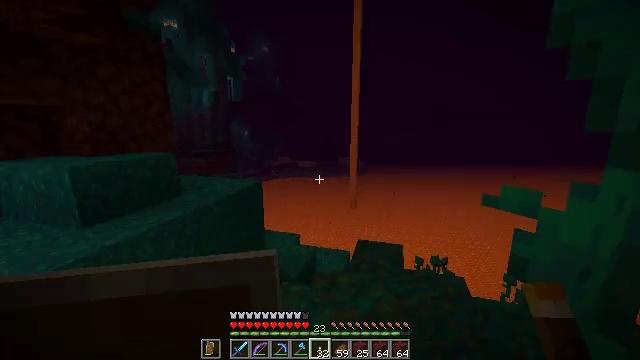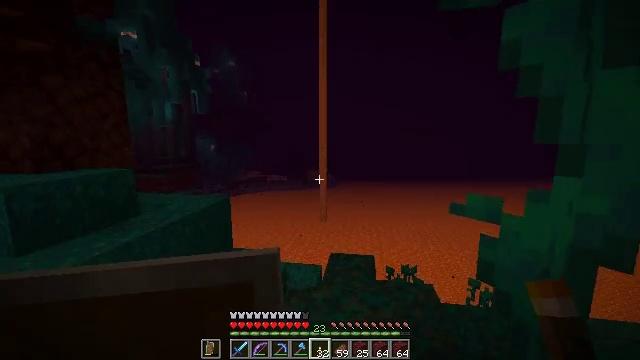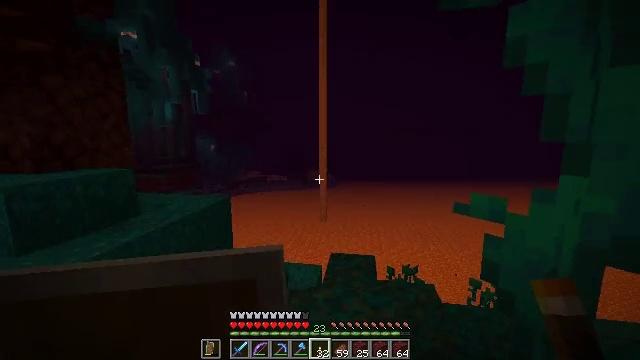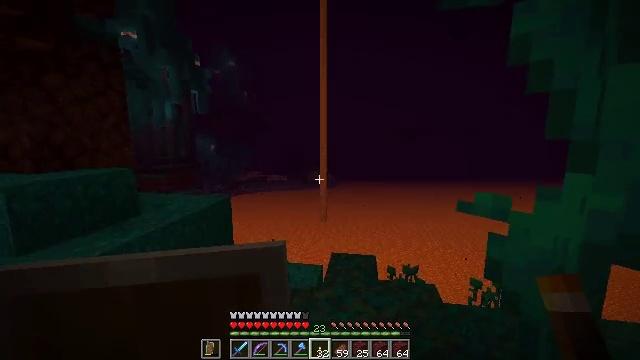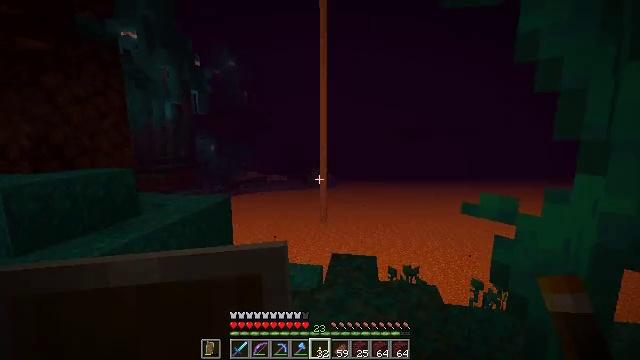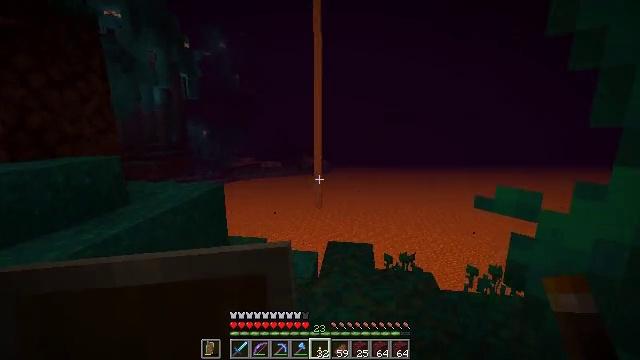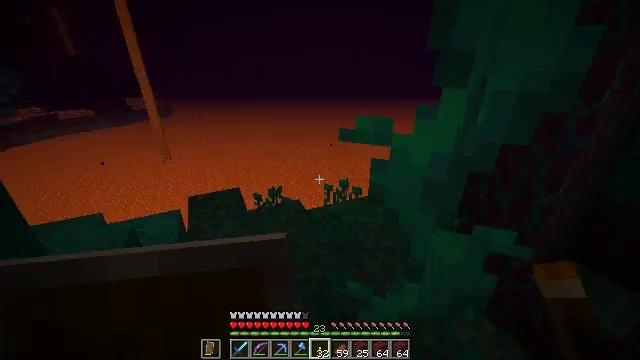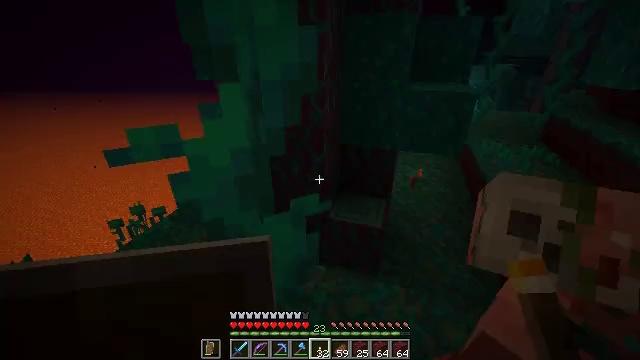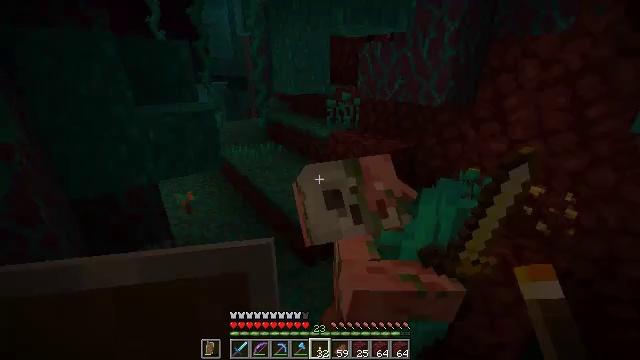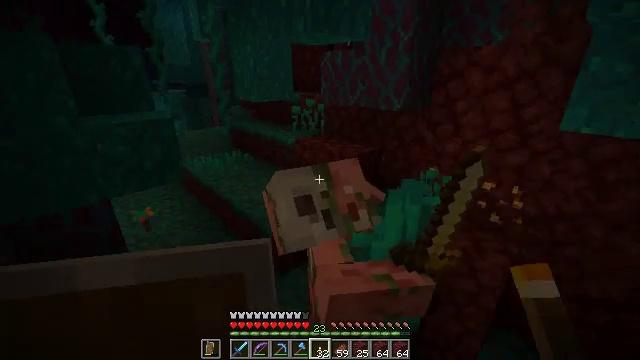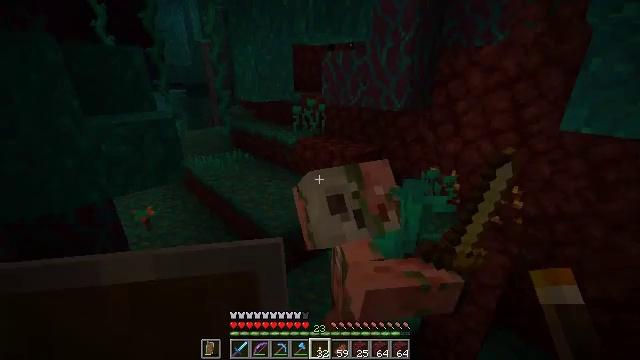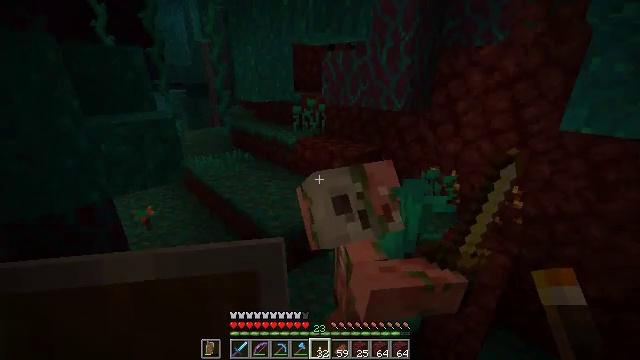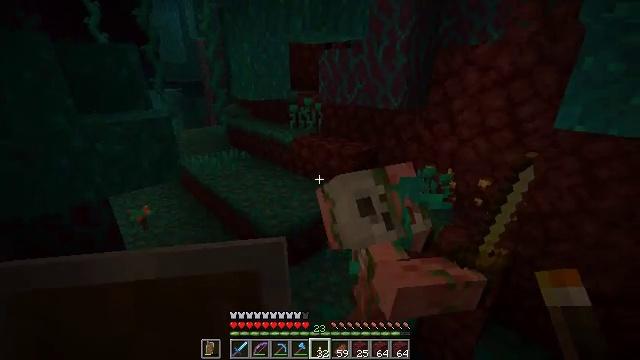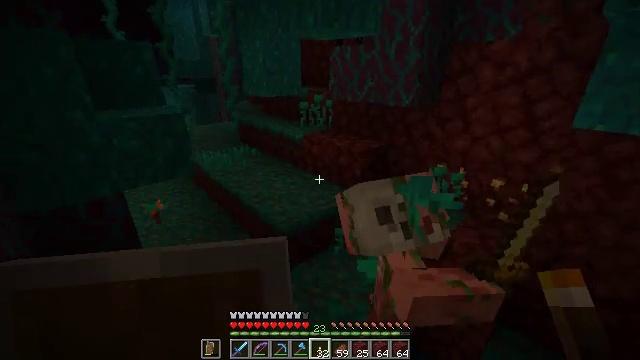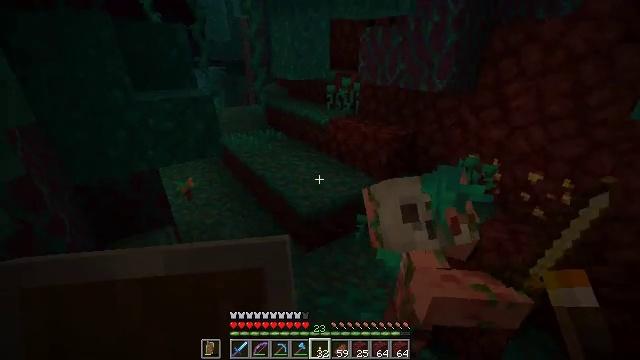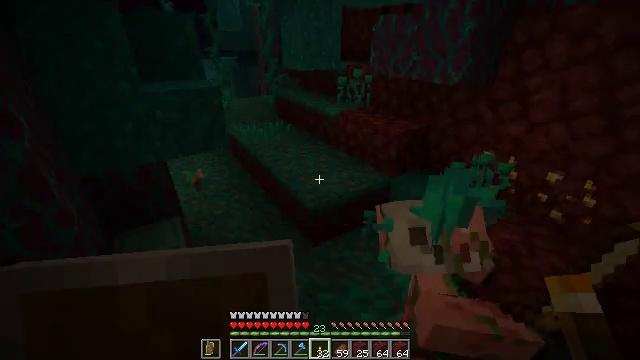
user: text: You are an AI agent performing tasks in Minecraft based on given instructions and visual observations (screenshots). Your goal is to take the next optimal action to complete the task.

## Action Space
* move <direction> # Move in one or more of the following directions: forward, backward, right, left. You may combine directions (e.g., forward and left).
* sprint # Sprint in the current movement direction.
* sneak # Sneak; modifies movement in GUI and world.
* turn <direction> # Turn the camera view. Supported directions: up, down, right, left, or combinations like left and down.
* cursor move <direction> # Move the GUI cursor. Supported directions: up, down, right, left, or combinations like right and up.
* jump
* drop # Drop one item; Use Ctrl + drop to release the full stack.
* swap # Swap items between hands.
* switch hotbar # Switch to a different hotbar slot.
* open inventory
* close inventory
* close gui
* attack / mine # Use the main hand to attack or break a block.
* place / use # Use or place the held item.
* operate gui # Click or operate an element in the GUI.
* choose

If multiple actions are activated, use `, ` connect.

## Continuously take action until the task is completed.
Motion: motion action
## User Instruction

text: Chop down the warped stem from the warped forest.
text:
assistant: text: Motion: turn right and up
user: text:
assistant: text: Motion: no_op
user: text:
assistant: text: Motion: no_op
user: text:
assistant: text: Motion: move forward
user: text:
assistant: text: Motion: move forward, turn right and down
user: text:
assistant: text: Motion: move forward, turn right and down
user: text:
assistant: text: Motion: turn right and down
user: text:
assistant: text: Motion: turn right and up
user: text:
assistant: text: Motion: turn right and up
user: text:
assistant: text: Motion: no_op
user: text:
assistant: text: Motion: no_op
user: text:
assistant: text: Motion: no_op
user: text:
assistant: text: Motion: turn left
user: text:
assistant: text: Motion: move forward and move right, turn left and down
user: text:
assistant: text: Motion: move forward and move right, turn left and down
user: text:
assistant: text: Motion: move forward and move right, turn left and down
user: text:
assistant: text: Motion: move forward and move right, turn left and down
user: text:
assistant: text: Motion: move forward, turn left and down
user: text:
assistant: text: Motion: move forward
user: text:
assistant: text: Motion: no_op
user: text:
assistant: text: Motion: move forward
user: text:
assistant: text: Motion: move forward, turn right and up
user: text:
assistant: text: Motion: move forward, turn right and up
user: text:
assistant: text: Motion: move forward, turn right and up
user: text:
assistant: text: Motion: move forward, turn right and up
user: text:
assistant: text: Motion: move forward, turn right and up
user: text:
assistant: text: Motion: move forward
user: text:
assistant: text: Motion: move forward
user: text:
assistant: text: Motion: no_op
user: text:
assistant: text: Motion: no_op